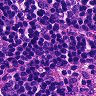
Metastatic tissue present: no